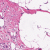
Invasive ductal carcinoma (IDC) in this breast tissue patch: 0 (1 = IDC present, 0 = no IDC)